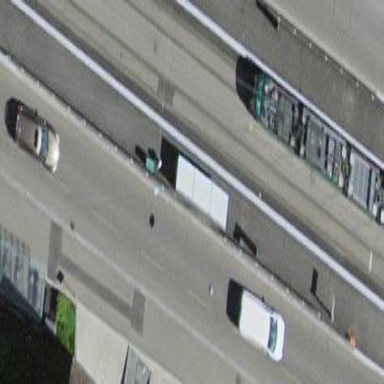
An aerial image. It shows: Platform for public transport with shelters. It serves as platform for railways and roads and is also used by trams.